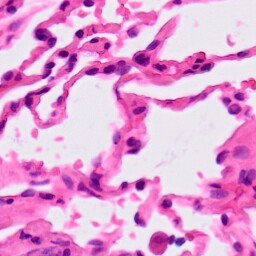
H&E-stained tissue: Lung